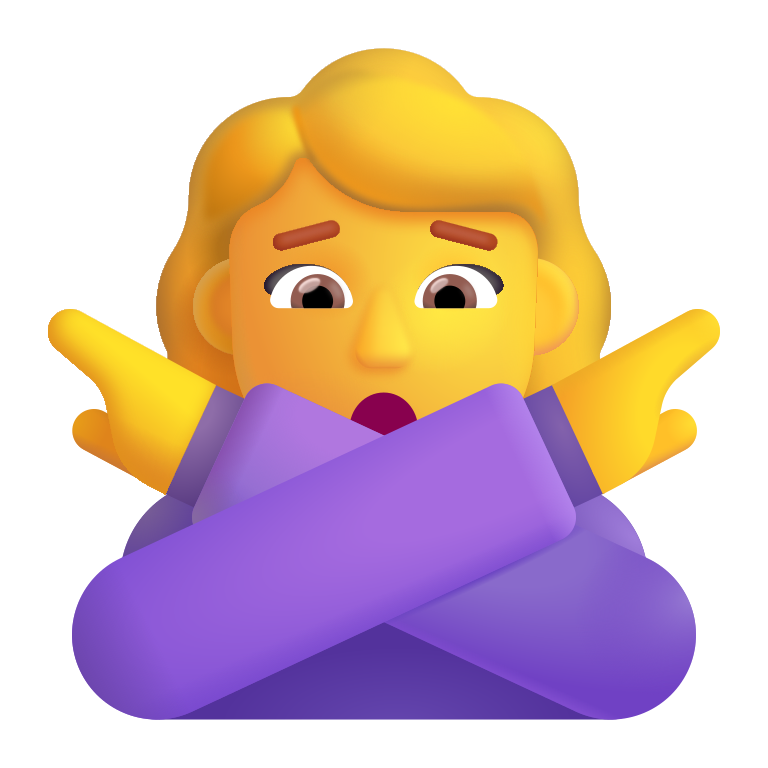
woman gesturing no color default